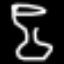
Label: hourglass